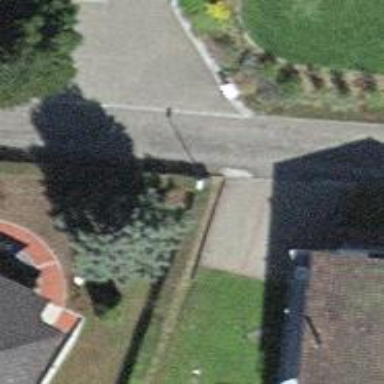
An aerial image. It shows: Hedge barrier.